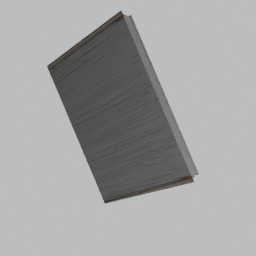
Label: tools